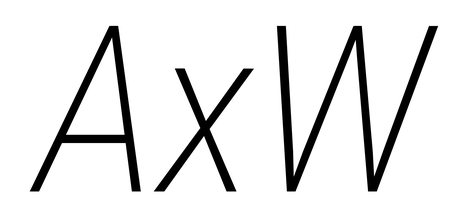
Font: Roboto-Italic_Condensed_ExtraLight_Italic